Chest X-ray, PA view. Patient: 40 years old, sex F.
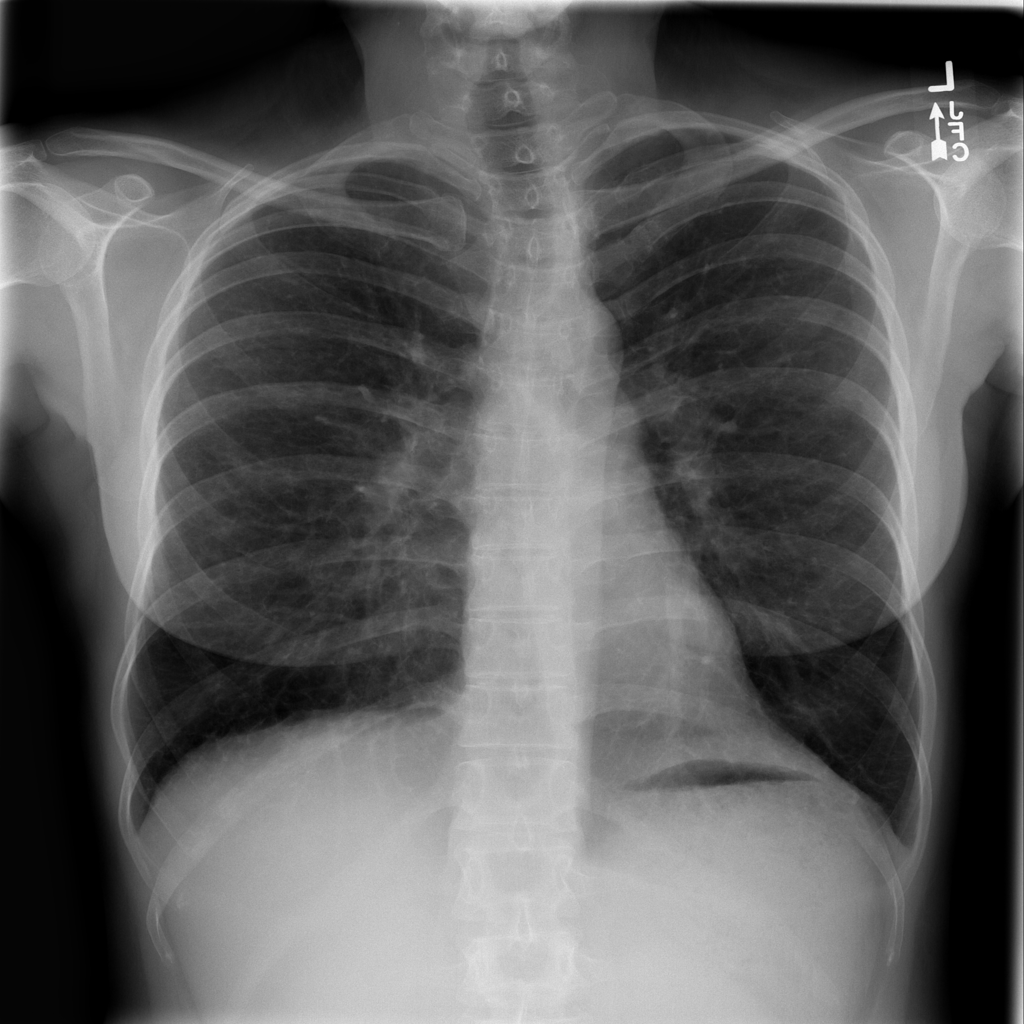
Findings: No Finding